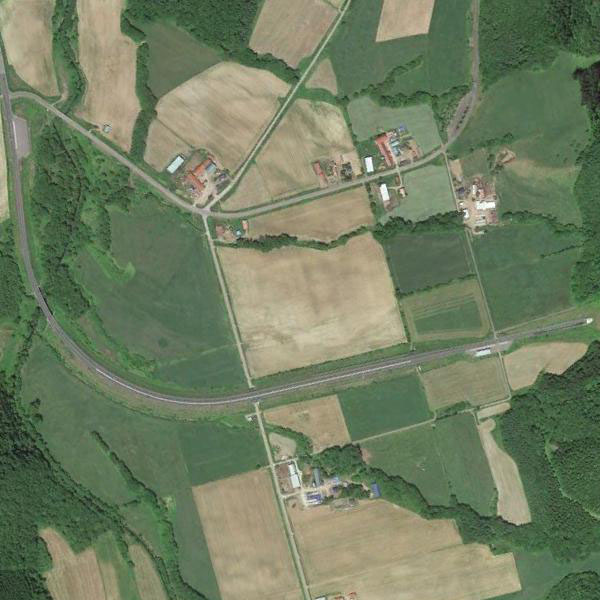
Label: Farmland